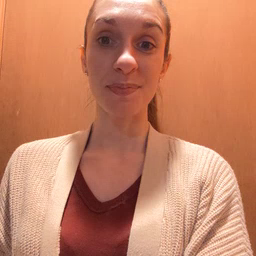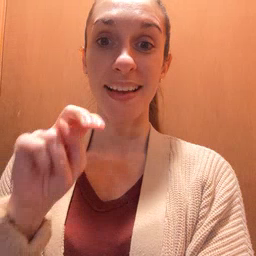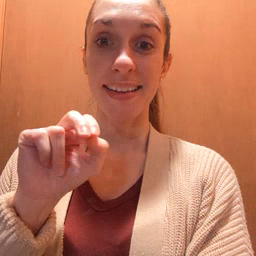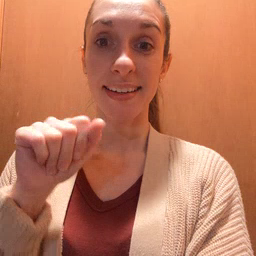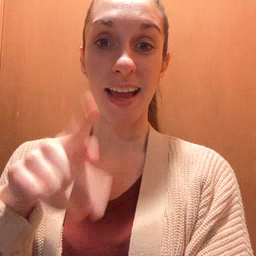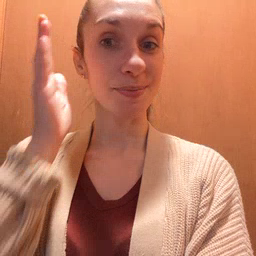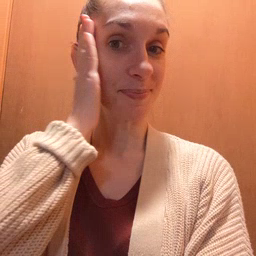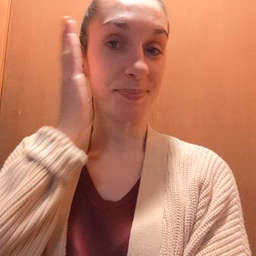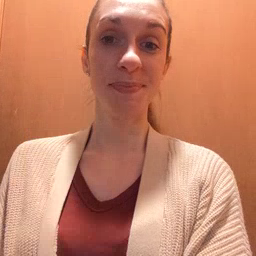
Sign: nap